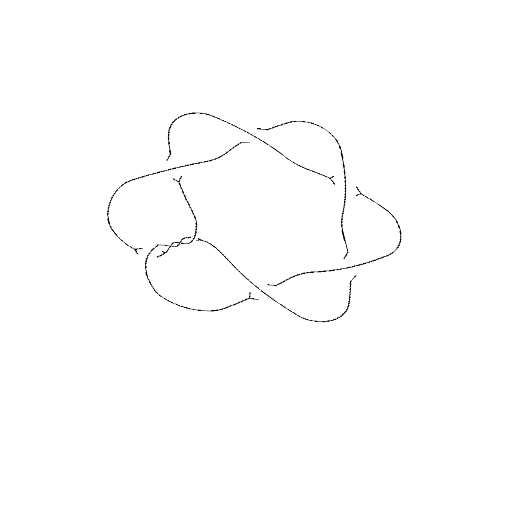
Crossing number: 9